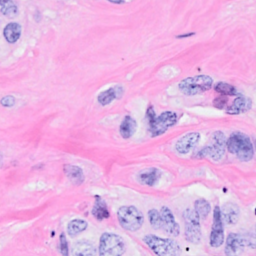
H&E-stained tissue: Breast